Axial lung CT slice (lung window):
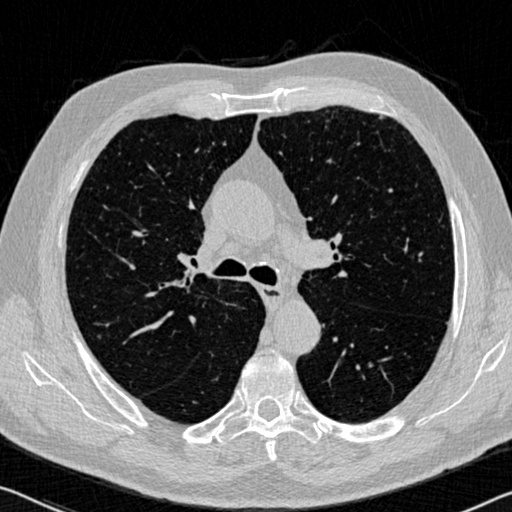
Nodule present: no